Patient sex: M
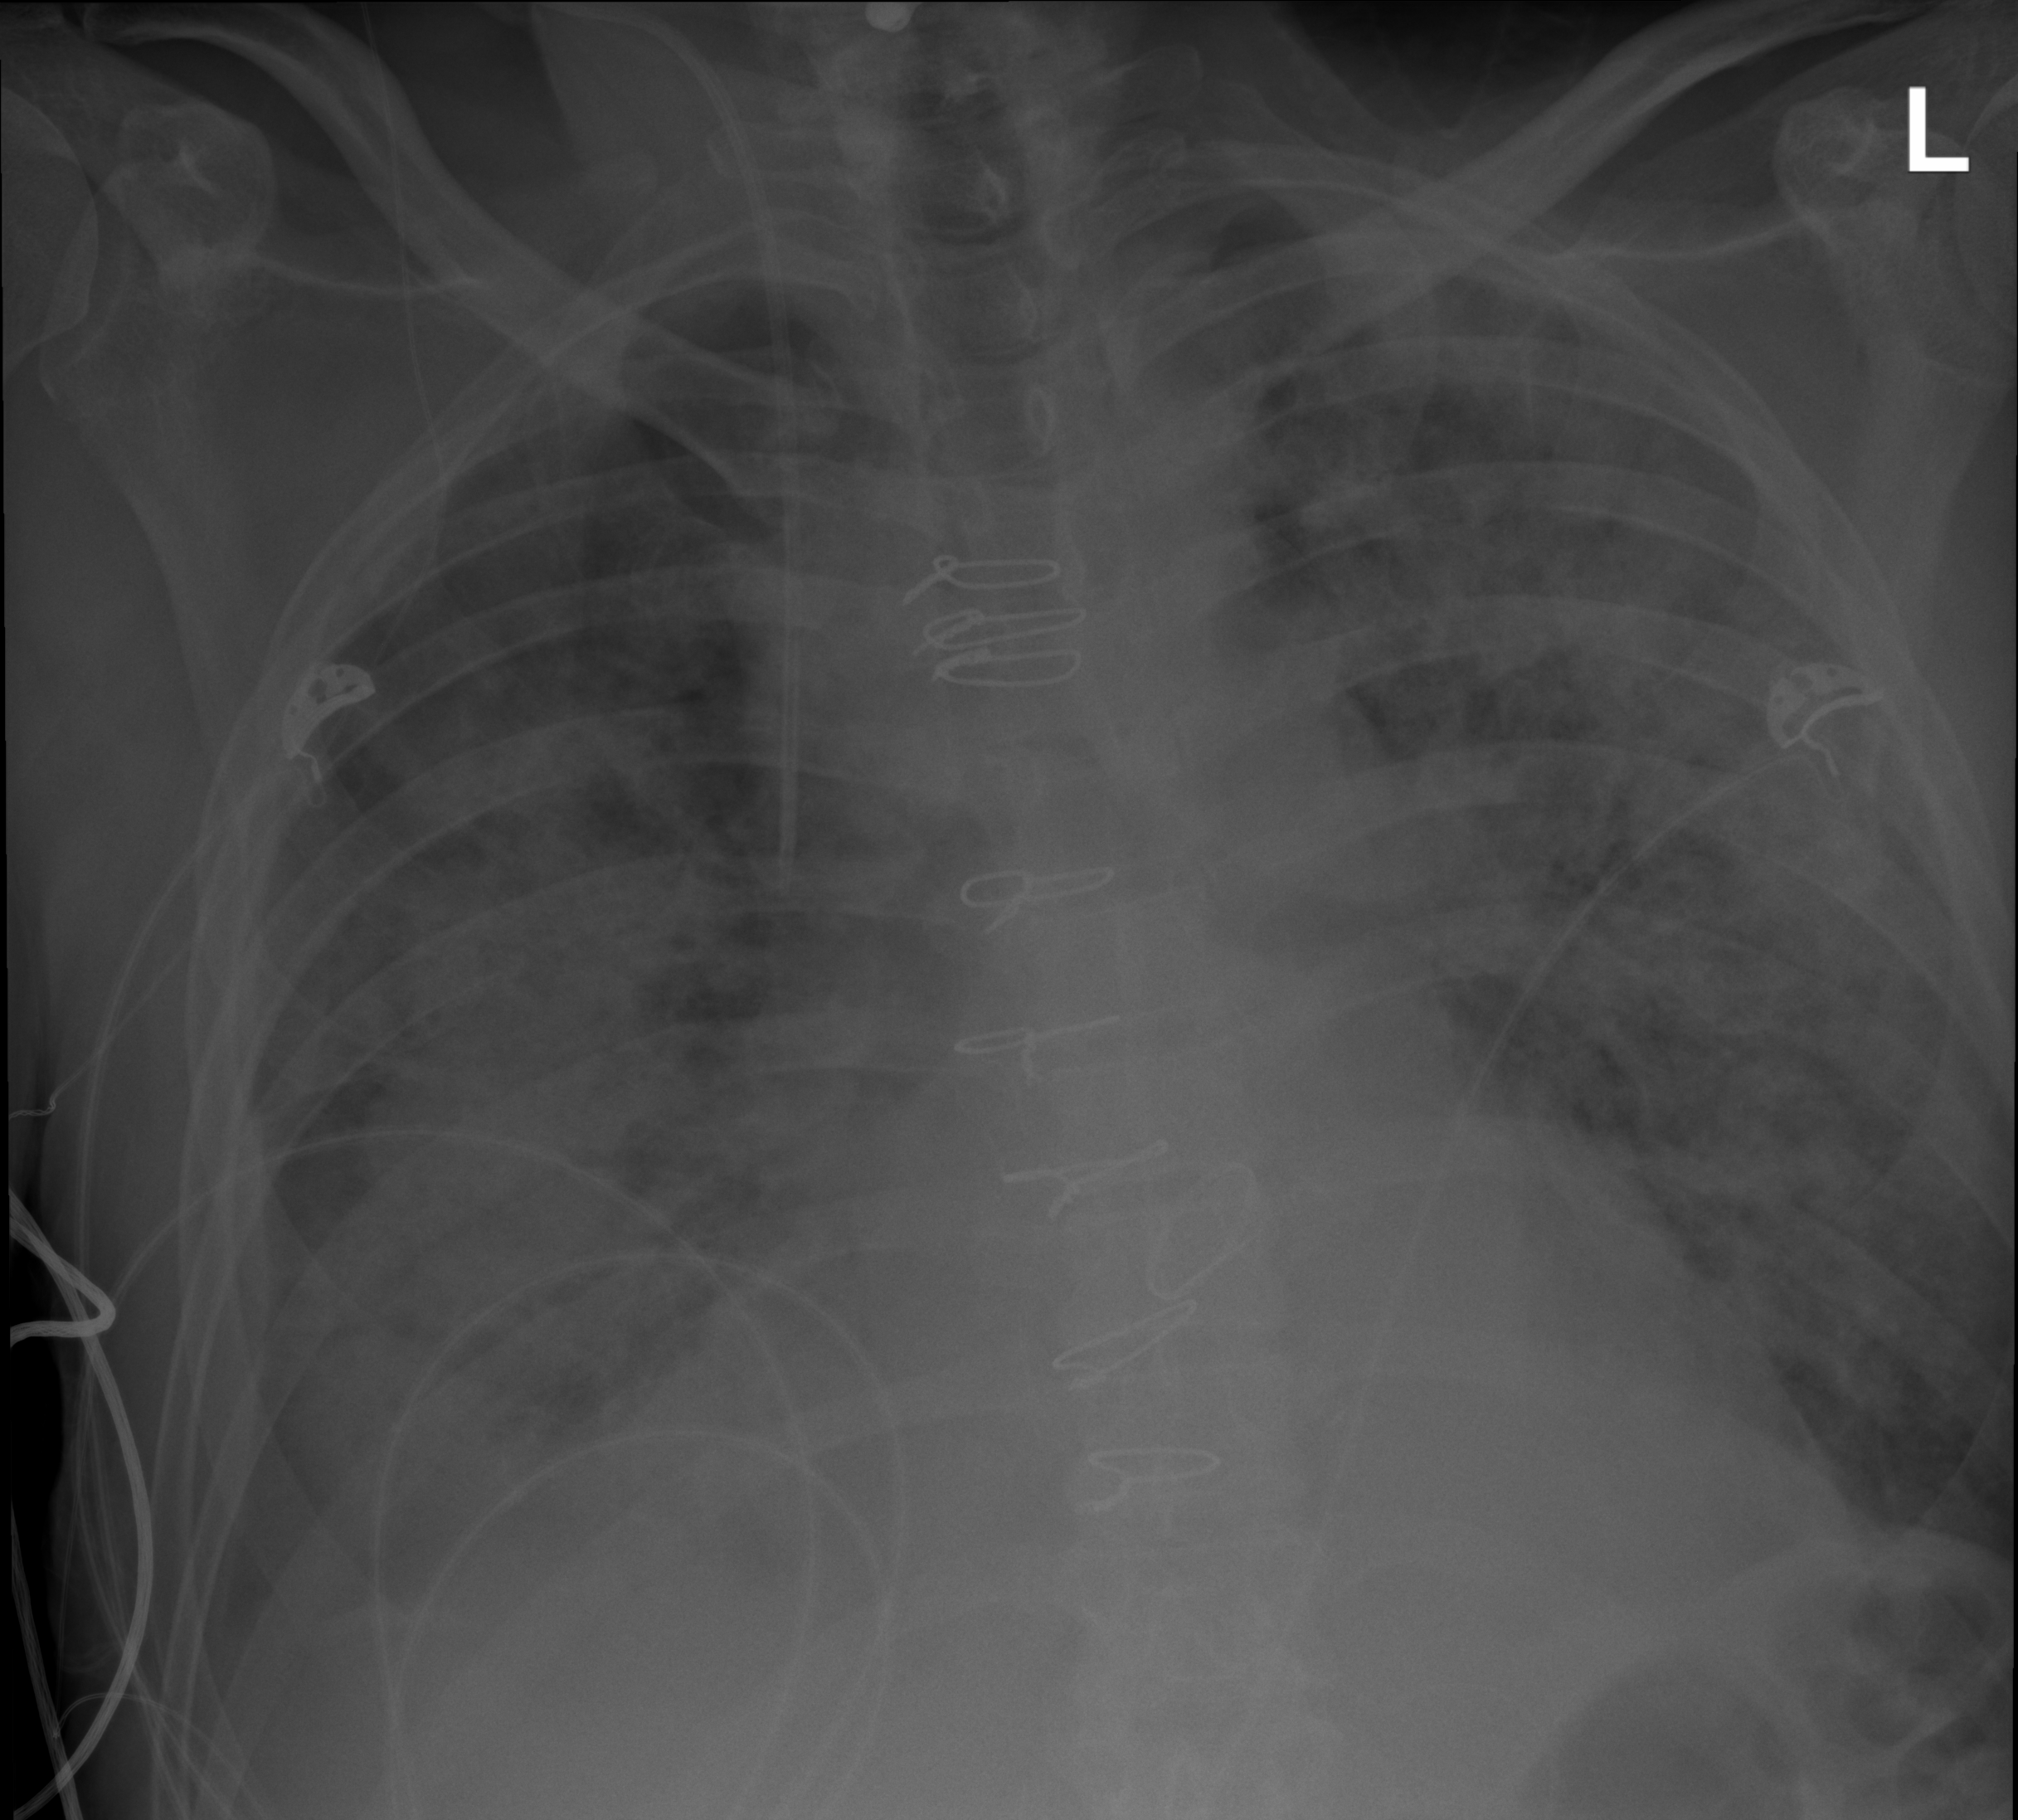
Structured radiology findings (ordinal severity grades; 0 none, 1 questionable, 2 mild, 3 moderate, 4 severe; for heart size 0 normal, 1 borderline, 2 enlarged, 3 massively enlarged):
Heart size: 1
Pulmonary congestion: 3
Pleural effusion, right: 3
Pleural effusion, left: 2
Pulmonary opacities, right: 4
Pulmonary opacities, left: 4
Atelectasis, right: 3
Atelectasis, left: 3